Question: I am getting unhandled exception and access violation reading location error. But sometimes it is executing perfectly. Am i passing vector and vector iterators properly? What might be the possible cause of error.
'''
struct DataStructure
{
MapSmoother *m1;
std::vector<Vertex *> v1;
std::vector<Vertex *>::iterator vit_f;
std::vector<Vertex *>::iterator vit_e;
DataStructure() {
m1 = NULL;
v1;
vit_f;
vit_e;
}
};
DWORD WINAPI thread_fun(void* p)
{
DataStructure *input = (DataStructure*)p;
while ( input->vit_f != input->vit_e ) {
Vertex *v = *((input->vit_f)++);
(*(input->m1)).relax(v);
}
return 0;
}
int main()
{
//Read and encode color to Mesh
// msmoother is an object
DataStructure* input = new DataStructure();
input->m1 = &msmoother;
for(int i = 0; i < 7; ++i) {
for(int color = 1; color <= k; color++) {
std::vector<Vertex *> verList;
//all the vertices with the same color index will be stored in verList vector
input->v1 = verList; //Copied to structure
std::vector<Vertex *>::iterator vit1 = verList.begin();
std::vector<Vertex *>::iterator vit2 = verList.end();
input->vit_f = vit1;
input->vit_e = vit2;
HANDLE hThread[50];
cout << " Processing for color: " << color << endl;
for(int j = 0; j < 50; ++j){
hThread[j] = CreateThread(0,0,(LPTHREAD_START_ROUTINE)&thread_fun,input,0,NULL);
}
WaitForMultipleObjects(THREAD_COUNT,hThread,TRUE,INFINITE);
//clear verList vector
//Close Handles to all threads
}
}
}
'''

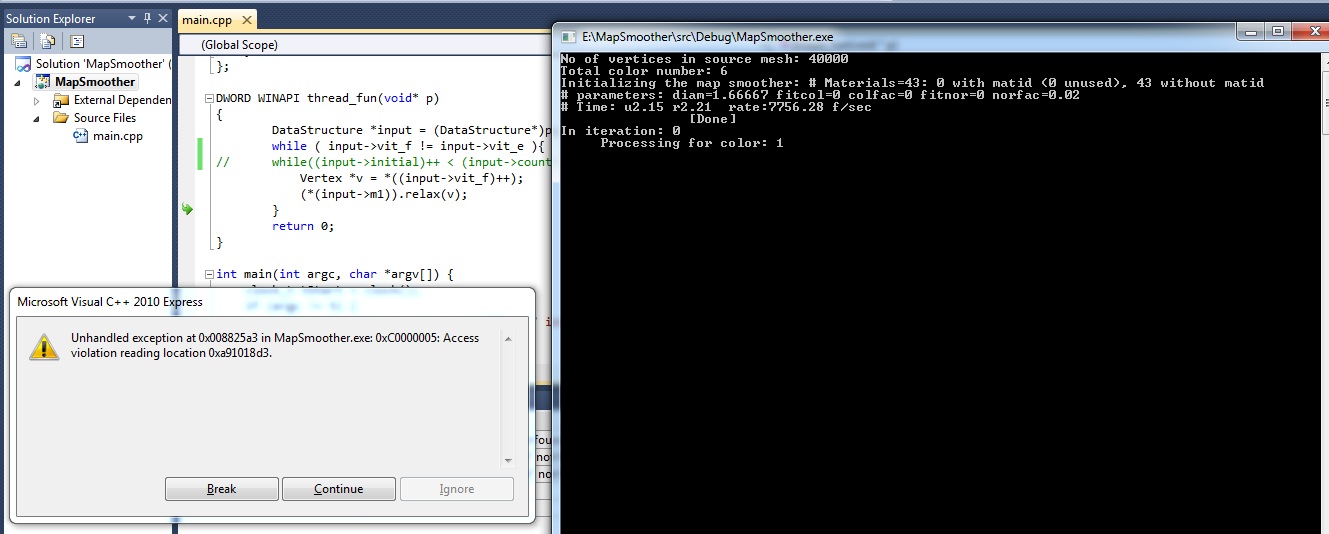
Answer: No, you're not passing them in correctly.
This code:
'''
input->v1 = verList; //Copied to structure
'''
Makes a copy of the vector, which is intentional by the looks of it. Since the vector contains mere pointers to actual data, you're just making a copy of a bunch of pointers. However, the followup code:
'''
std::vector<Vertex *>::iterator vit1 = verList.begin();
std::vector<Vertex *>::iterator vit2 = verList.end();
input->vit_f = vit1;
input->vit_e = vit2;
'''
is where the problem lays. The iterators you're setting in your 'input' object are, in fact, from the local 'verList'; from your 'input->v1' list.
Try:
'''
input->vit_f = input->v1.begin();
input->vit_e = input->v1.end();
'''
Updated for OP to avoid race condition and uneeded vector copy.
First, redefine 'DataStructure' as:
'''
struct DataStructure
{
MapSmoother *m1;
std::vector<Vertex *>::iterator first, last
DataStructure() : m1(NULL) {}
};
'''
Next, define your thread function as:
'''
DWORD WINAPI thread_fun(void* p)
{
DataStructure *input = static_cast<DataStructure*>(p);
if (input && input->m1)
{
for (std::vector<Vertex *>::iterator it = input->first
it != input->last; ++it)
{
input->m1->relax(*it);
}
}
delete input;
return 0;
}
'''
And finally, invoke this as: (inside your loops)
'''
// all the vertices with the same color index will be stored in verList vector
std::vector<Vertex *> verList;
// ... store vector data ...
cout << " Processing for color: " << color << endl;
HANDLE hThread[50] = {NULL};
for(int j = 0; j < _countof(hThread); ++j)
{
DataStructure *input= new DataStructure;
input->first = verList.begin();
input->last = verList.end();
input->m1 = &msmoother
hThread[j] = CreateThread(0,0,(LPTHREAD_START_ROUTINE)&thread_fun,input,0,NULL);
}
WaitForMultipleObjects(THREAD_COUNT,hThread,TRUE,INFINITE);
'''
Or something like that. I just hammered this online so I've no idea if it even compiles, but should hopefully give a decent enough idea to you. Every thread gets its own pair of iterators into the 'verList' array, and as such concurrent access. they cannot modify the vector; only use it. The structure they get the iterators in is allocated by the creator-thread, but owned by the thread itself, which is ultimately responsible for destroying it.